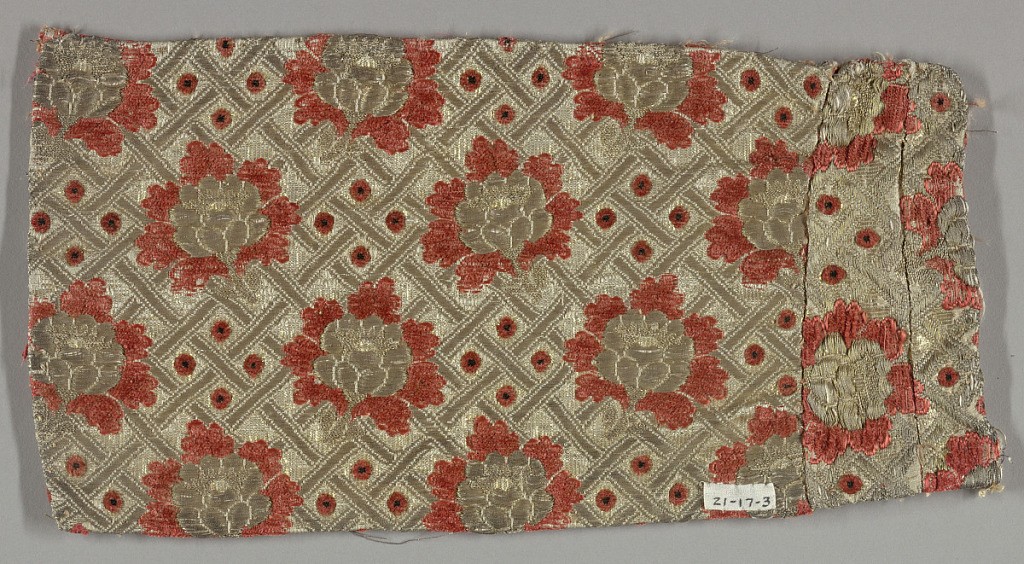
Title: Fragment
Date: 18th century
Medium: silk, metallic thread Technique: plain compound cloth with supplementary weft
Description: Flower brocaded in thick rust colored chenille thread and silk on a background trellis pattern in metallic threads.